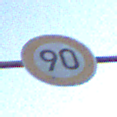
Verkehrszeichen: Geschwindigkeit90
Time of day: SunriseSunset
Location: Outdoor (Nature)
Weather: Clear
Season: NotSpecified
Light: Natural